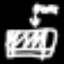
Label: bed